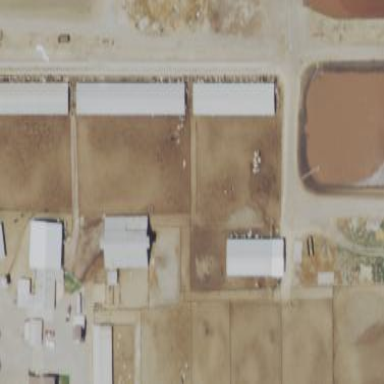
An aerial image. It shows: Farmyard area.